Question: '''
Grails Version: 3.2.7
Groovy Version: 2.4.7
JVM Version: 1.8.0_111
'''
I created 2 controllers and 2 domains
First domain:
'''
package beermembers
class First {
String first
static constraints = {
}
}
'''
Seconf domain:
'''
package beermembers
class Second {
String second
static constraints = {
}
}
'''
First controller:
'''
package beermembers
class FirstController {
static scaffold = First
def index() {
}
}
'''
Second controller
'''
package beermembers
class SecondController {
static scaffold = Second
def index() {
}
}
'''
I'm starting application and thought that will be
'''
http://localhost:8080/first/index with CRUD for First domain
http://localhost:8080/second/index with CRUD for Second domain
'''
but it shows CRUD for First on both urls.

Could you explain please why SecondController shows First domain information?
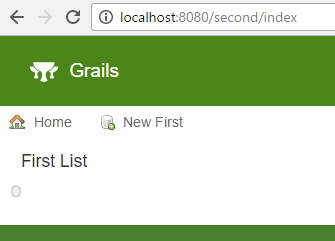
Answer: A newer version of the scaffolding plugin was released that is compatible with Grails 3.2.7+
Use version 3.3.1 of scaffolding.
Here is the relevant issue <URL>